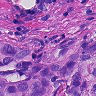
Metastatic tissue present: yes